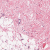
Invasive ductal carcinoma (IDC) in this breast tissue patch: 0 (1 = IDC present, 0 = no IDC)